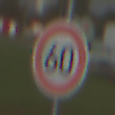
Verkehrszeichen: Geschwindigkeit60
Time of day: MorningAfternoon
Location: Outdoor (Special)
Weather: Clear
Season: NotSpecified
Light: Natural